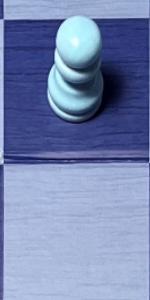
Label: Empty